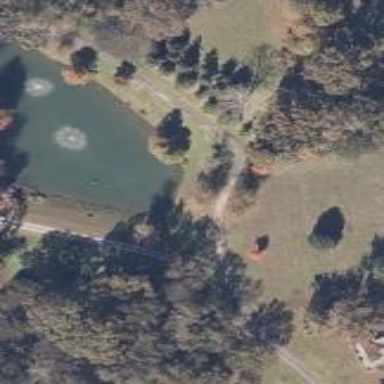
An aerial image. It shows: Pond surrounded by natural water.